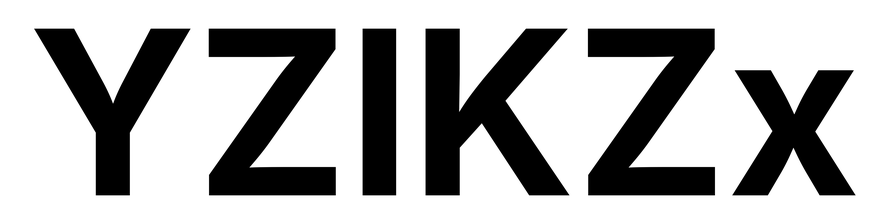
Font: Inter_Bold